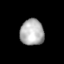
Tissue: lung
Cell type: Endothelial cells
Senescence score: 0.6626
Nuclear area (px): 609
Mean DAPI intensity: 177.931